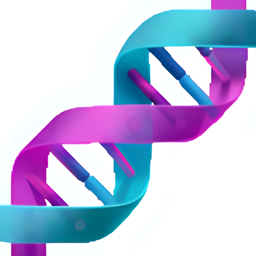
Name: dna double helix
Emoji: 🧬
Group: Objects
Sub-group: science